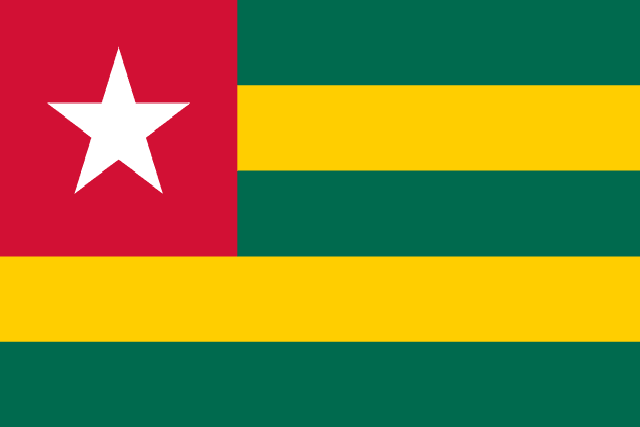
Country: Togo
Country code: tg